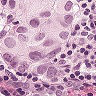
Metastatic tissue present: yes